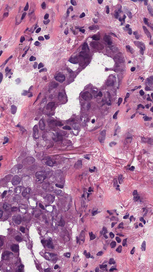
Tumor epithelial tissue: yes
Tumor-associated stroma tissue: yes
Normal tissue: no